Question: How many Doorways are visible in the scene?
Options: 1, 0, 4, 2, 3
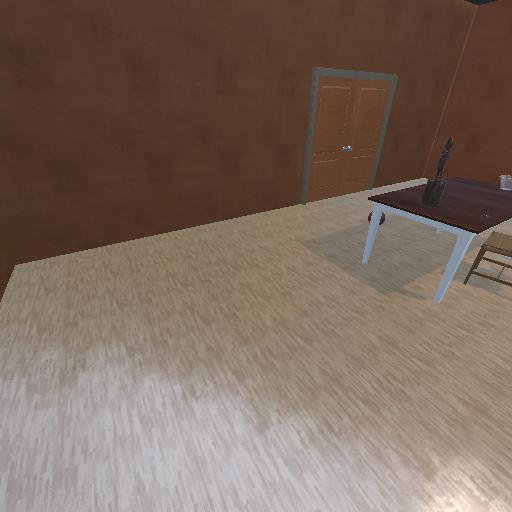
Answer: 1